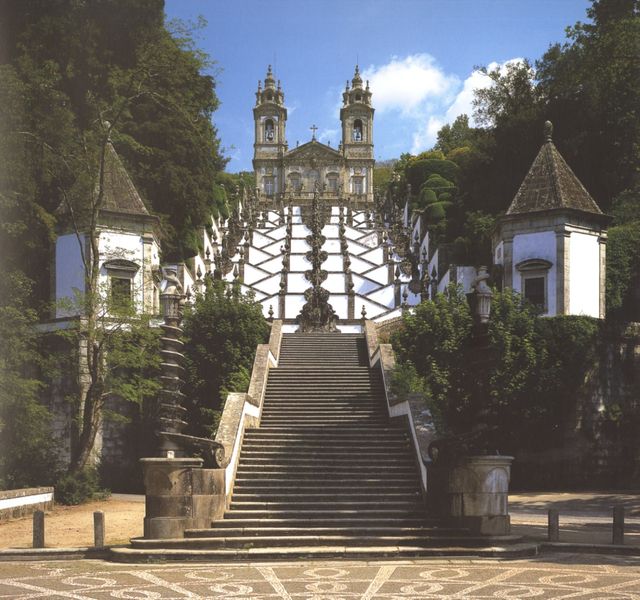
Titel: Bom Jesus do Monte
Standort: Braga, Santuário do Born Jesus do Monte (EU - P)
Schlagwörter: baum, berg, blau, himmel, weiß, wolken, bäume, gelb, grün, säule, park, schloss, barock, büsche, gehen, kirche, spitzen, wald, brunnen, garten, pflaster, hang, platz, treppe, treppen, symmetrie, aufgang, geländer, stufen, foto, fotografie, kirchtürme, kloster, türme, friedhof, historismus, mediterran, christentum, aufstieg, steigen, vorplatz, treppenanlage, doppelturmfassade, parl, kaskade, böller, schneckensäule